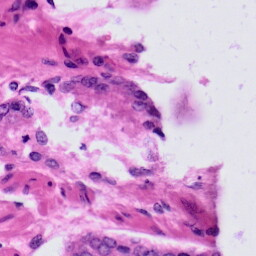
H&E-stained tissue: Prostate